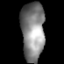
Tissue: prostate
Cell type: Endothelial cells
Senescence score: 0.6992
Nuclear area (px): 1338
Mean DAPI intensity: 132.407